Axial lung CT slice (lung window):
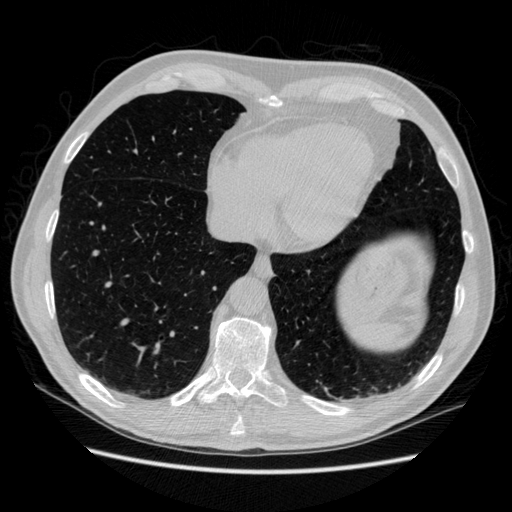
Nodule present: no